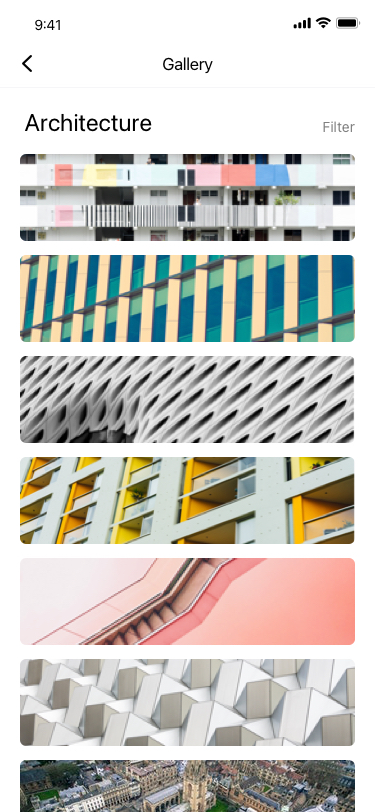
Text in this UI design:
Architecture
Filter
Gallery